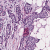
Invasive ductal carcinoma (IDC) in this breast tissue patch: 1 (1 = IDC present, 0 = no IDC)